Field crop: tomato
Growth stage: 2
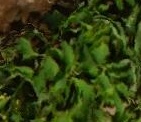
Species: tomato